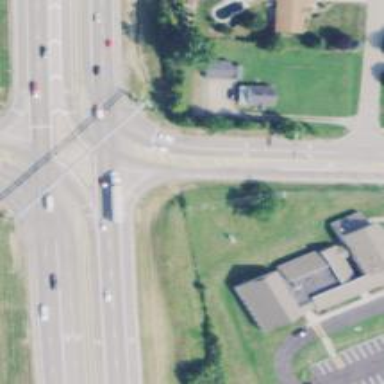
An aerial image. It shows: Solid stop line on the road.